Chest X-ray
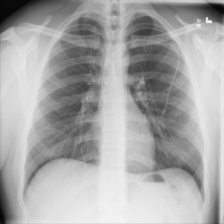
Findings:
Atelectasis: negative
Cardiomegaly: negative
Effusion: negative
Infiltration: negative
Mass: negative
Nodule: negative
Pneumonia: negative
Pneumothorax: negative
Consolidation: negative
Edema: negative
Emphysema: negative
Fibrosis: negative
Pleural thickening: negative
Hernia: negative